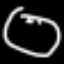
Label: clock